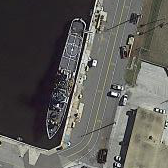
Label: combat